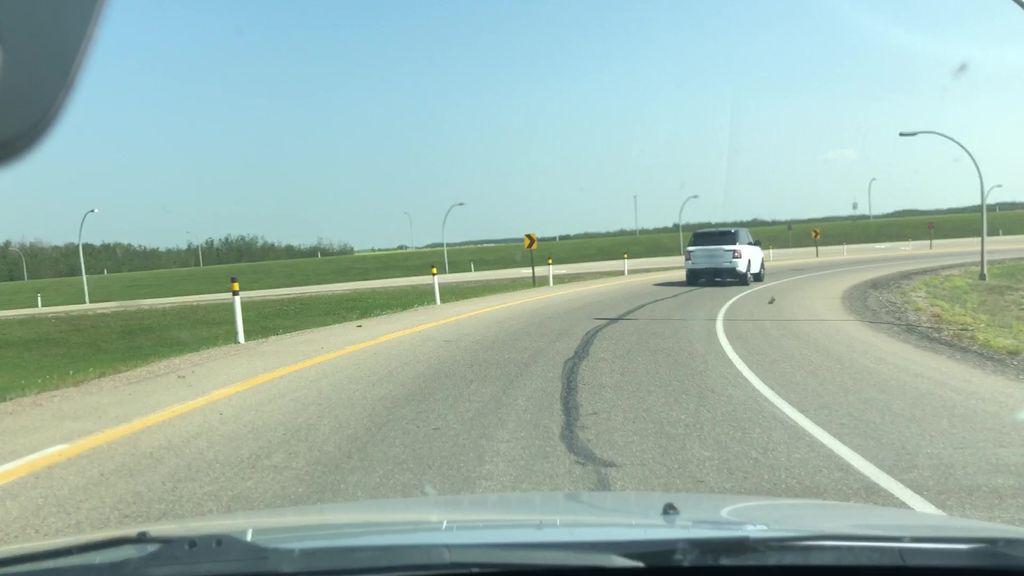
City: edmonton